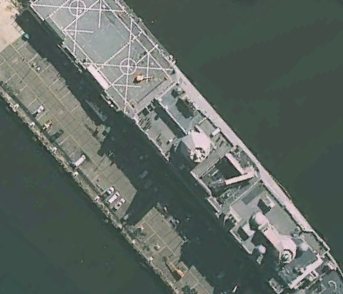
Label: San_Antonio-class_transport_dock